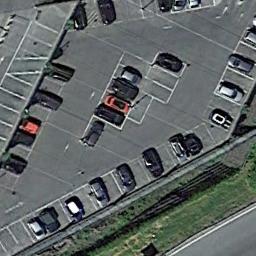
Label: parking_lot